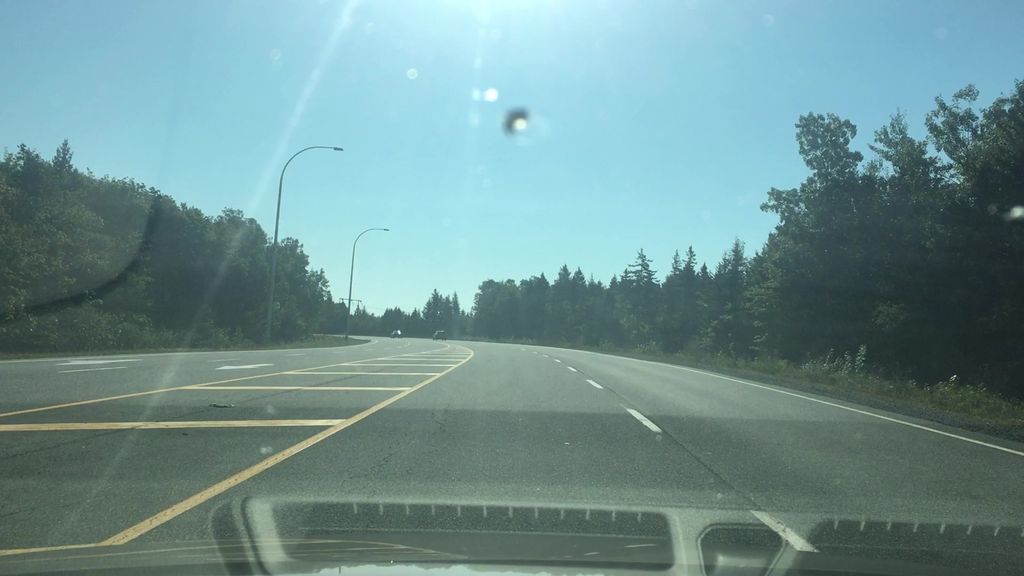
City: halifax